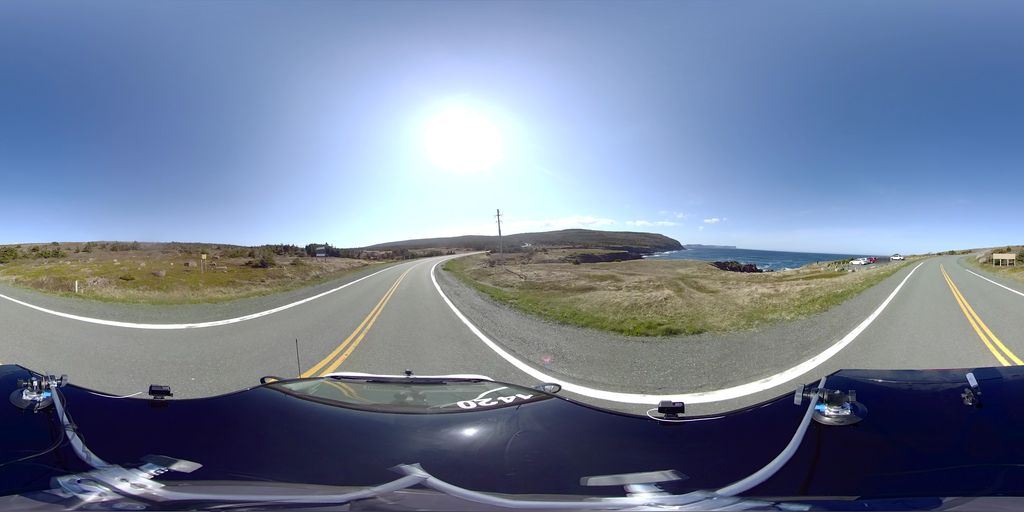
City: st_johns